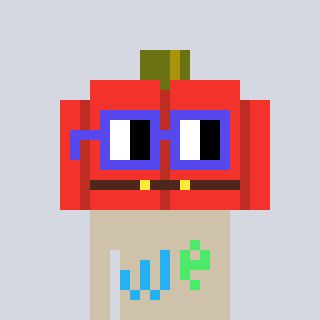
a pixel art character with square blue glasses, a pumpkin-shaped head and a bege-colored body on a cool background